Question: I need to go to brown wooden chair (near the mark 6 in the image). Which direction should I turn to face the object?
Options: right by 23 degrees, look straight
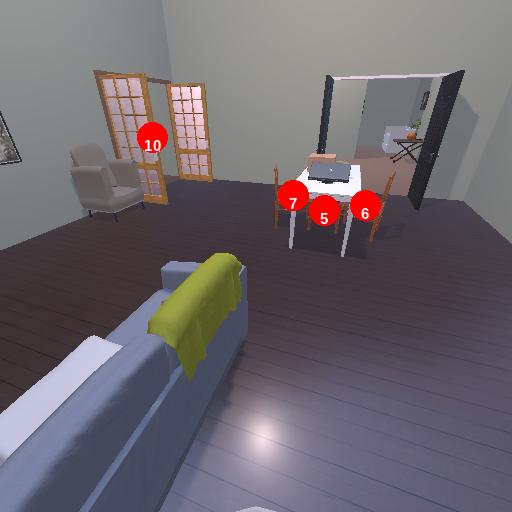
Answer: right by 23 degrees